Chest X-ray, AP view. Patient: 74 years old, sex M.
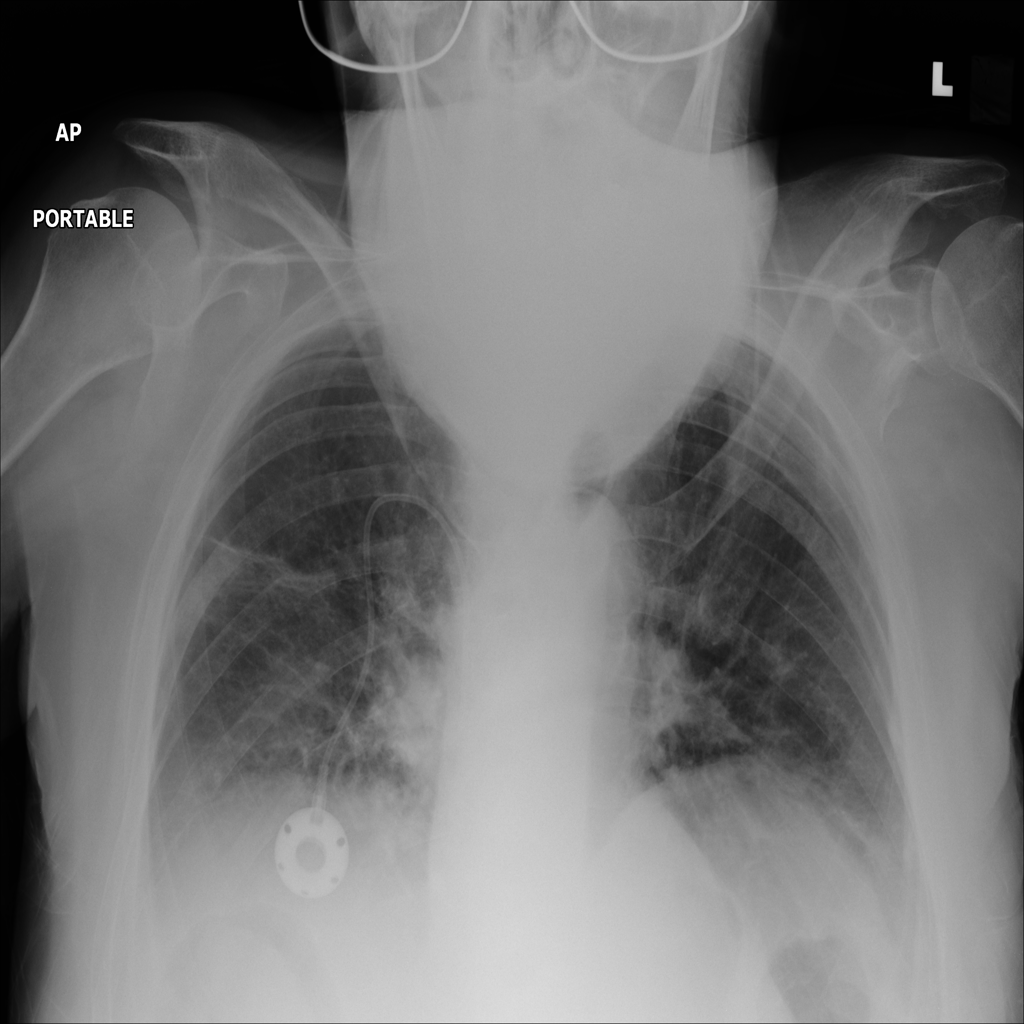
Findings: Effusion, Pleural_Thickening